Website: macys
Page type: account-selection
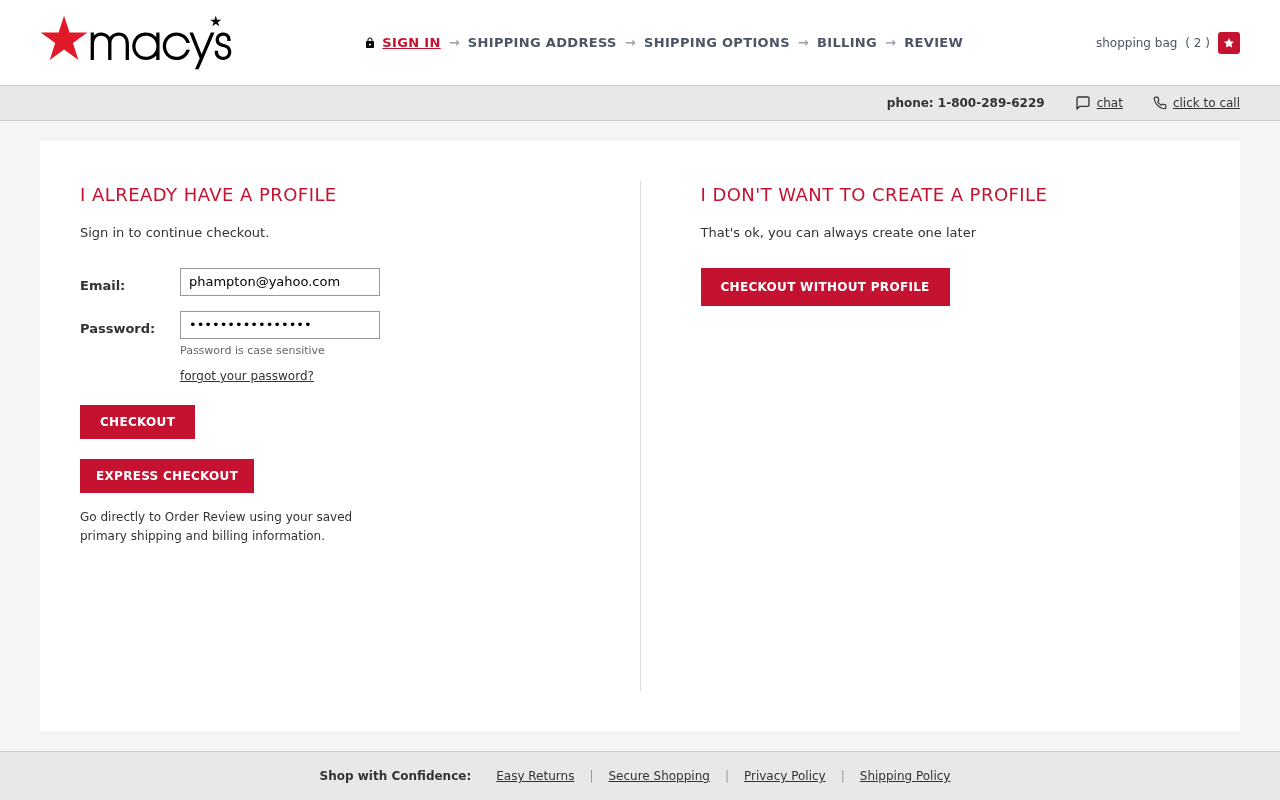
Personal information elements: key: PII_EMAIL
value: phampton@yahoo.com
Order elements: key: ORDER_NUM_ITEMS
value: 2